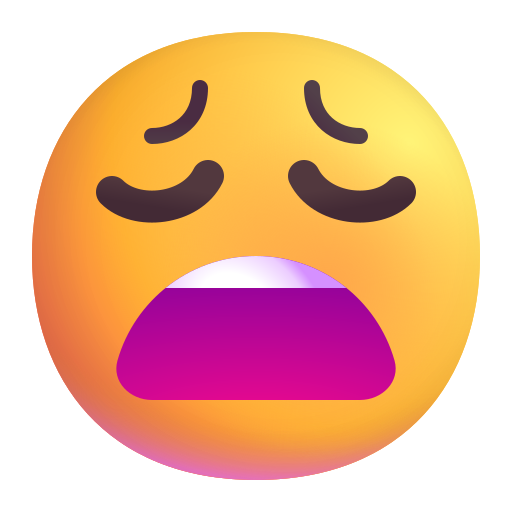
weary face color